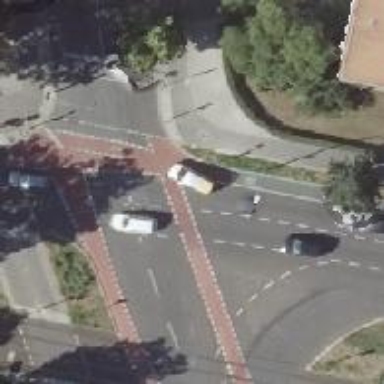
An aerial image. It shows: Crossing with traffic signals.